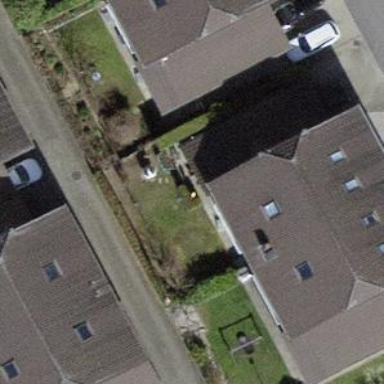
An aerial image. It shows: Building with tiled roof.